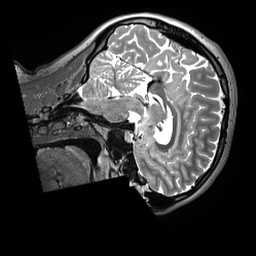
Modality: T2w
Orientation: sagittal
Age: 20
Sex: female
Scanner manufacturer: siemens
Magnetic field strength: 3 T
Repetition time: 3.2 s
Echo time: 0.408 s